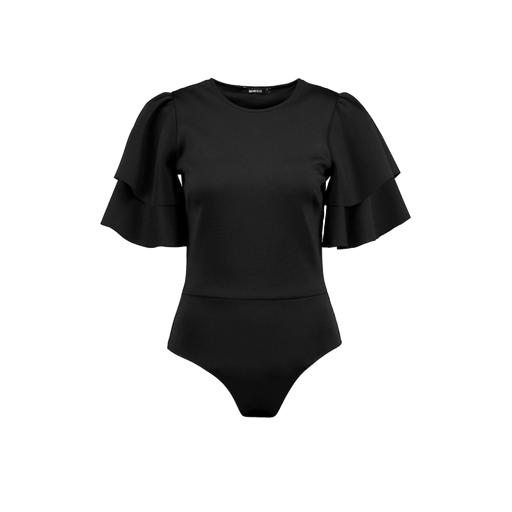
black mira cape-effect bodysuit, black flutter-sleeve top only macy, short-sleeve top only macy, white background